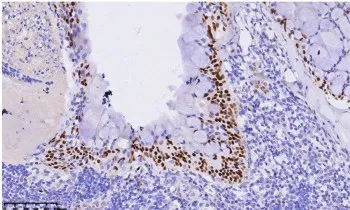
Microscopic features of Case 2. P63 immunohistochemical staining highlighted squamoid cells, and ,intermediate cells.
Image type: pathology (immunostaining)